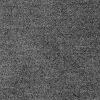
Atmospheric dust classification: dusty